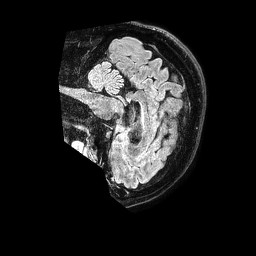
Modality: FLAIR
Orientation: sagittal
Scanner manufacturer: philips
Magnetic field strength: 1.5 T
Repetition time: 4.8 s
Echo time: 0.3 s